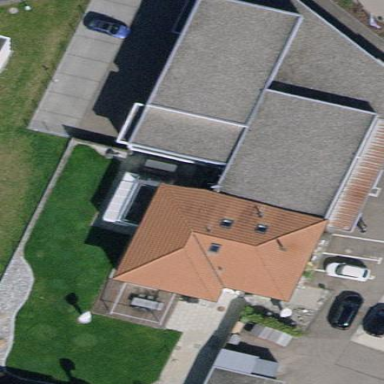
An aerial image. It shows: Building that houses car repair shop offering dealer services and repairs.